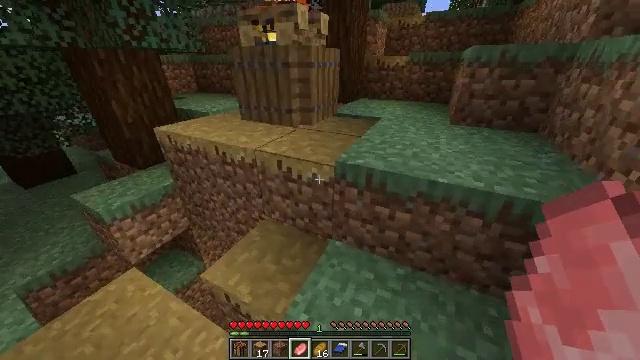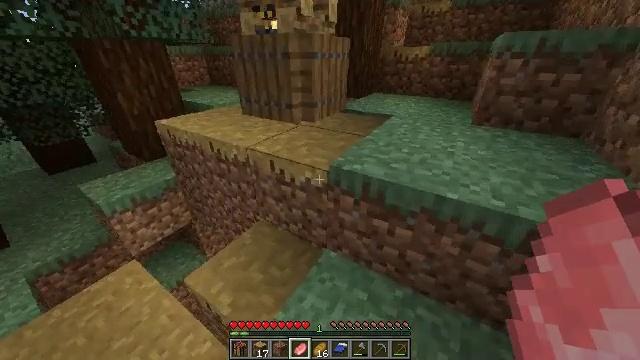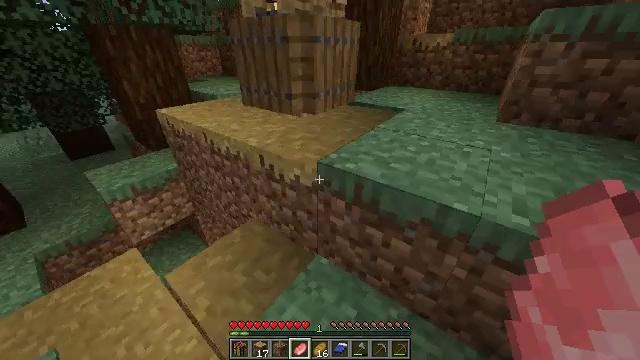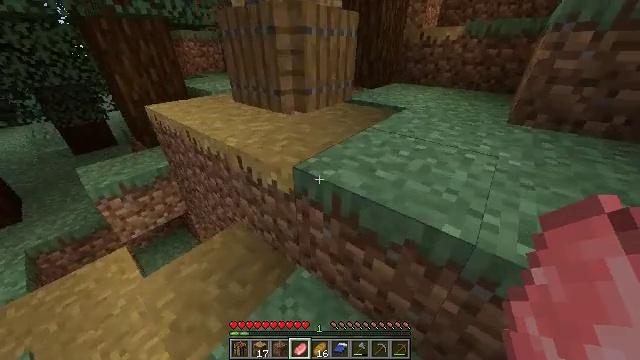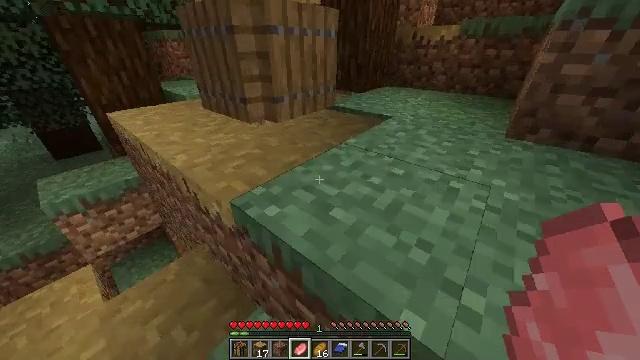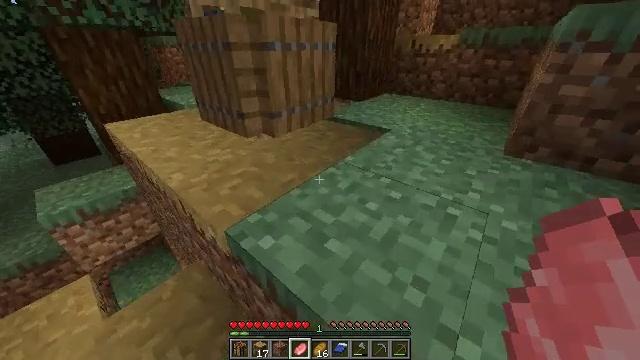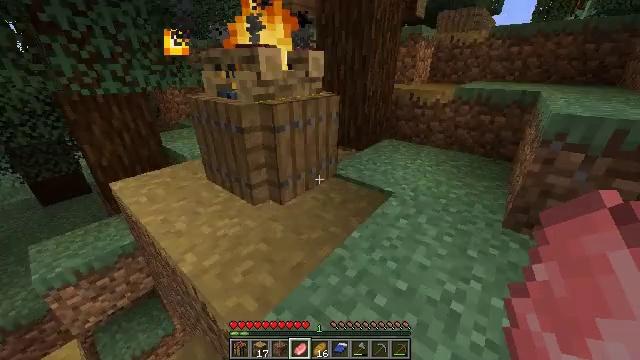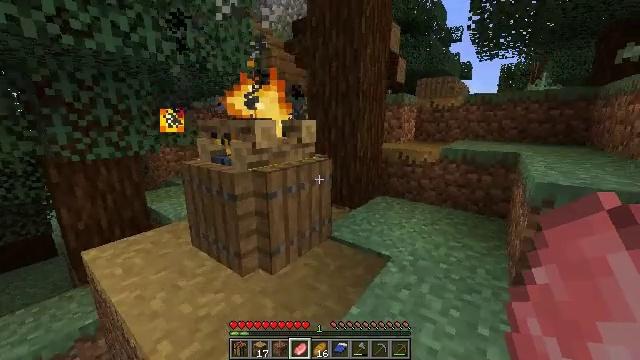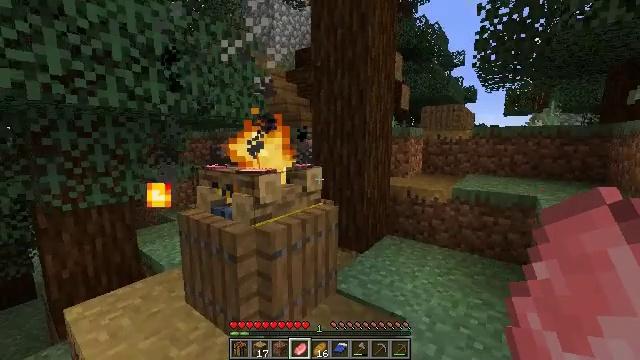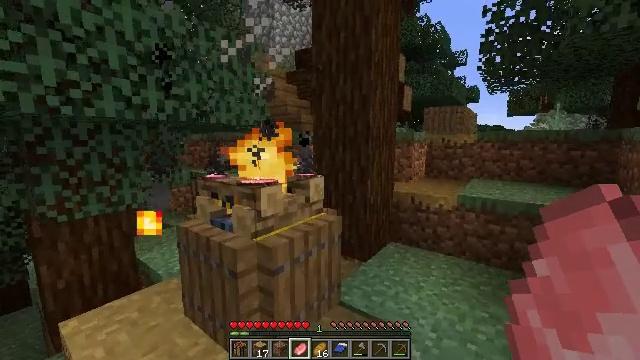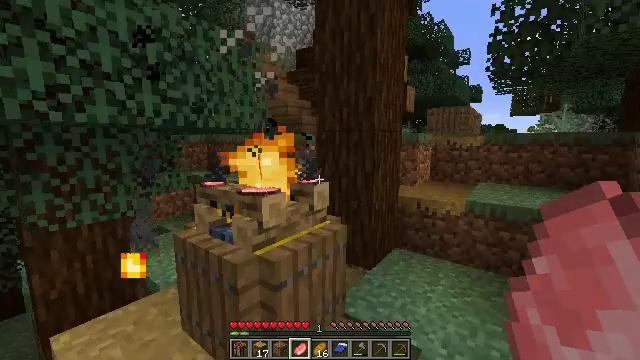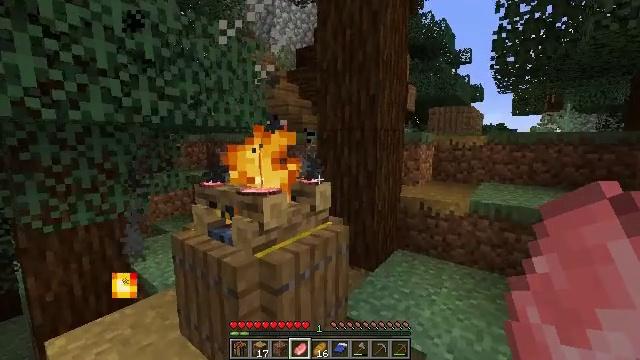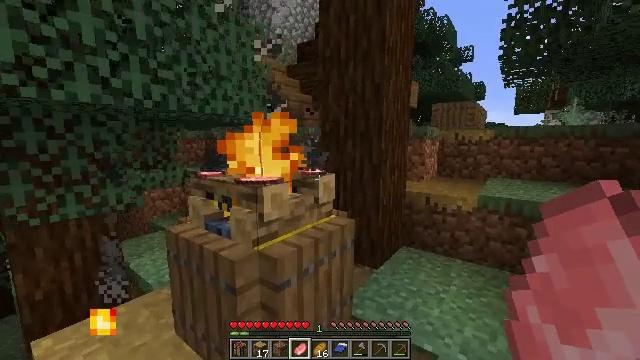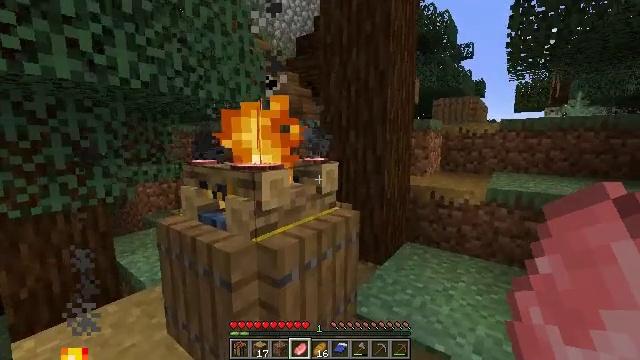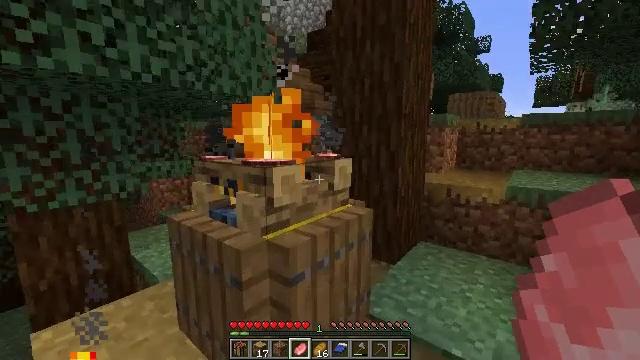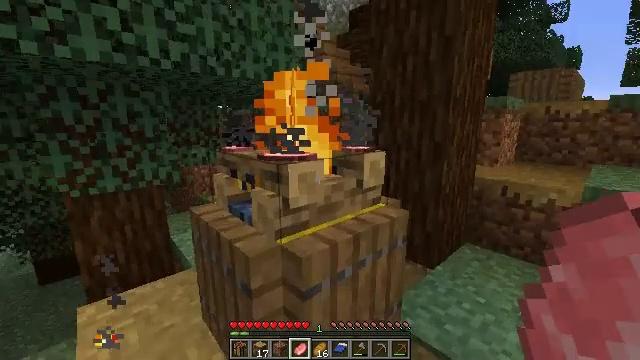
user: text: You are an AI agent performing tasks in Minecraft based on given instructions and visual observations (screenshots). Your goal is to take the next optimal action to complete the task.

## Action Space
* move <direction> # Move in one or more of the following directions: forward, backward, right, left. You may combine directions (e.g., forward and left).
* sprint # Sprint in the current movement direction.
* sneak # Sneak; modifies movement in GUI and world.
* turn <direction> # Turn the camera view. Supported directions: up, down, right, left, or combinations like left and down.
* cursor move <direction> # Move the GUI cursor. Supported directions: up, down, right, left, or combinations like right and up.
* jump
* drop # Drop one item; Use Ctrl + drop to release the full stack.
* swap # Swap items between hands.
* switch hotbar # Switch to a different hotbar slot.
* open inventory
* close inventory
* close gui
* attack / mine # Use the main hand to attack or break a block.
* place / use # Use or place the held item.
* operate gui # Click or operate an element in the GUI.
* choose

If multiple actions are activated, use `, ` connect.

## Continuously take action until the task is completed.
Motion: motion action
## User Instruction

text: Harvest mossy cobblestone for building.
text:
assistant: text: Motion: move forward and move right, turn left and down, jump
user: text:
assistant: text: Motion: move forward and move right, turn left and down, jump
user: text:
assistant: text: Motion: move forward and move right, turn left, jump
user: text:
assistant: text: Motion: move forward, jump
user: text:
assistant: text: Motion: move forward, jump
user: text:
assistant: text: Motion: move forward, turn up, jump
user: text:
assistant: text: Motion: move forward, turn right and up, jump
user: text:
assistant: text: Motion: move forward, turn up, jump
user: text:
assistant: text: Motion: move forward, jump
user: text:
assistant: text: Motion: move forward
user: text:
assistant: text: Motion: move forward
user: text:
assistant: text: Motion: move forward
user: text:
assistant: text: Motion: move forward and move right
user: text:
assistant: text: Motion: move forward and move right, turn left
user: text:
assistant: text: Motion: move forward and move right, turn left and down
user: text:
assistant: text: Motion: move forward and move right, turn left and down
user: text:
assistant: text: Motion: move forward and move right, turn left and down
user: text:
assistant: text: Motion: move forward and move right, turn left and down
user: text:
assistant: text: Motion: move forward and move right
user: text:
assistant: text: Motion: move right, turn left
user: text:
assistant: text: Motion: move right, turn left
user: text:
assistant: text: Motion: move right, turn left
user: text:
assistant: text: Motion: move right, turn left and down
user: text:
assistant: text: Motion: move right, turn left
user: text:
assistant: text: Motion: move right, turn left
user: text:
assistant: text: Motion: move right, turn left
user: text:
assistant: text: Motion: move right, turn left
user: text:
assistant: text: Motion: move right, turn left
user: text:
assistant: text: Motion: move right, turn left
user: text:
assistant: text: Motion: move right, turn left